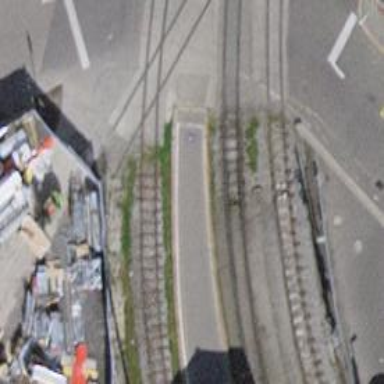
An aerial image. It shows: Narrow gauge railway with electrified contact lines.